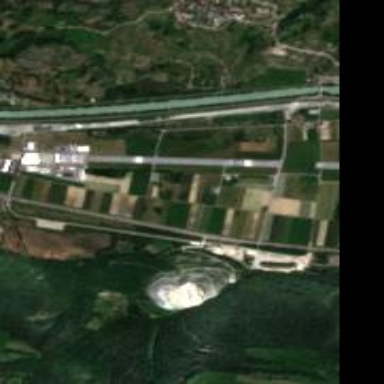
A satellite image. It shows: View of runway in airport.